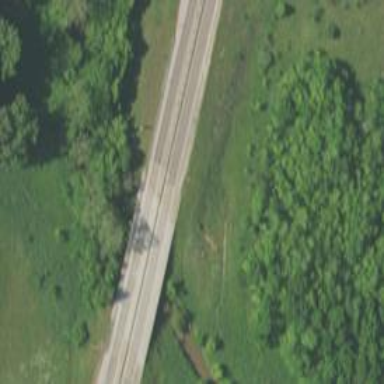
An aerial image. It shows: Trunk_link highway on bridge.